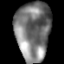
Tissue: lung
Cell type: Others
Senescence score: 0.199
Nuclear area (px): 2007
Mean DAPI intensity: 122.476